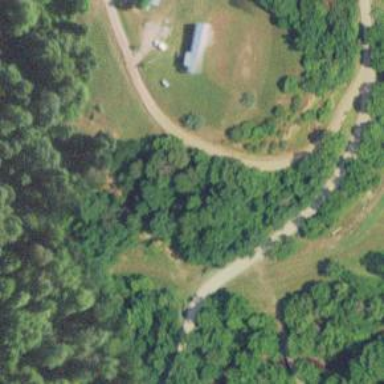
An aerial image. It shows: Unclassified road.